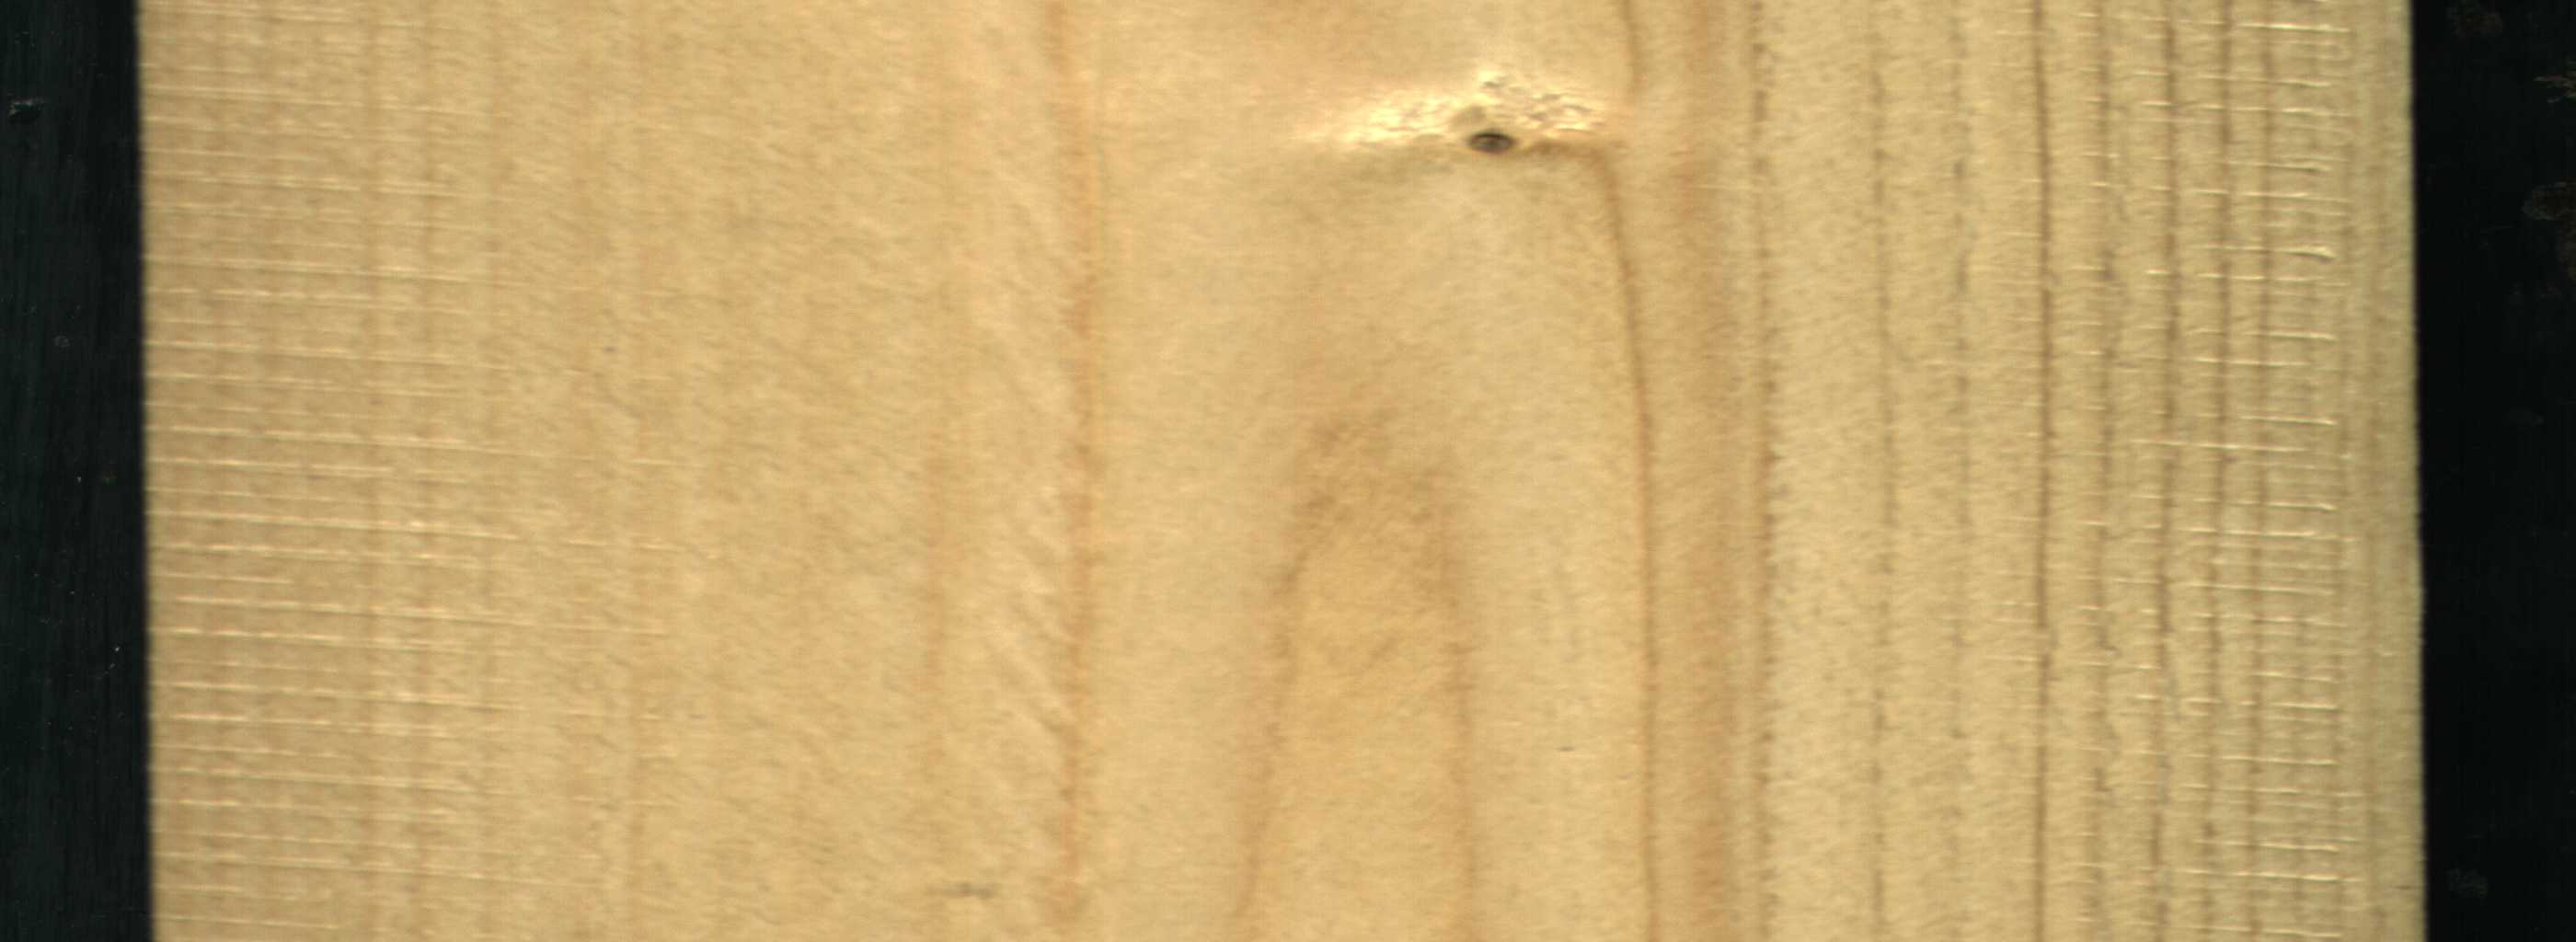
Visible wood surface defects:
Live_Knot